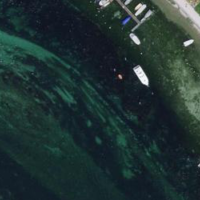
EUNIS habitat code: 15
Species observed at this site:
Milvus milvus